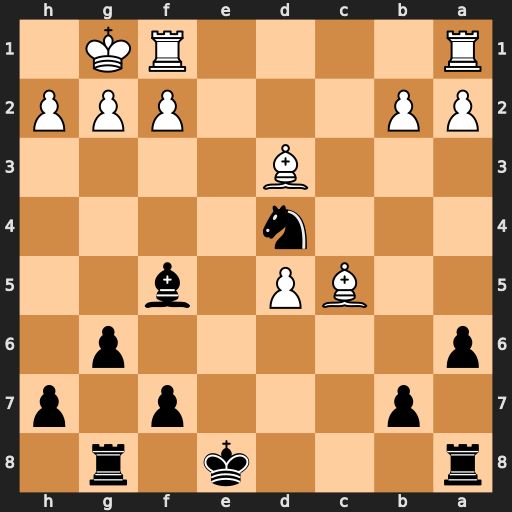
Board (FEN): r3k1r1/1p3p1p/p5p1/2BP1b2/3n4/3B4/PP3PPP/R4RK1
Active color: b
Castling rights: q
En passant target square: -
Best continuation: Bxd3 Bxd4 Bxf1